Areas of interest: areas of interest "Traffic and Vehicle Management"
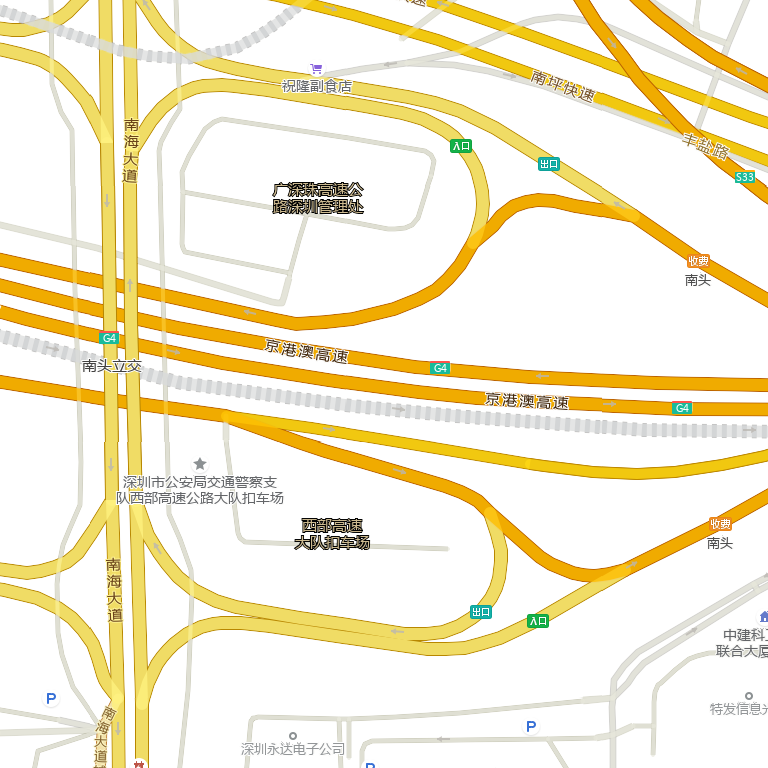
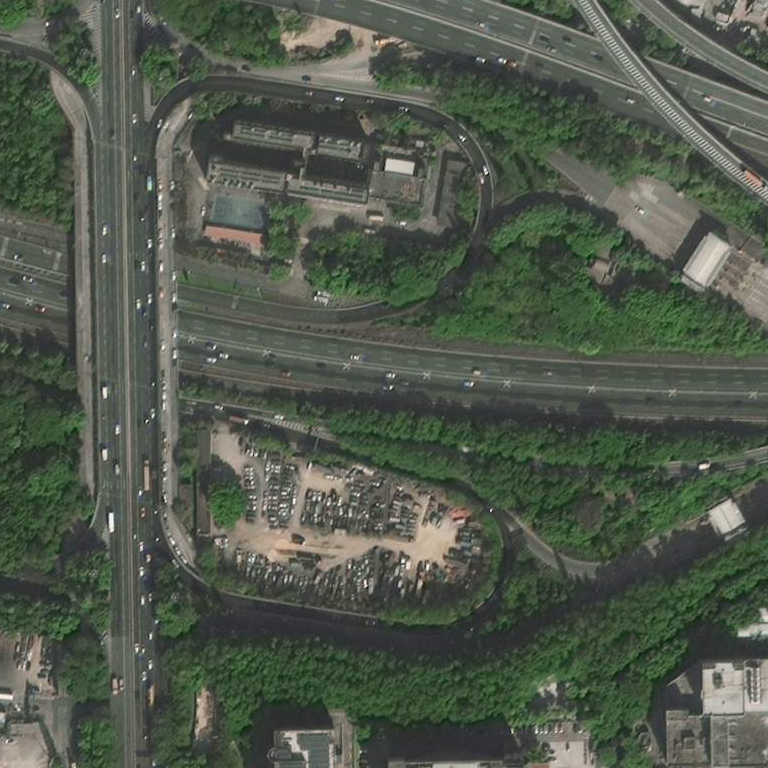